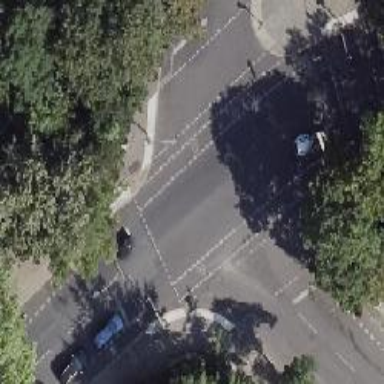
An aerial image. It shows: Road with traffic signals.